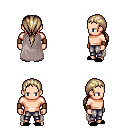
a pixel art fantasy rpg character, male body template, human, light skin, gray cape, metal pants, white blonde ponytail hairstyle, leather bracers, black slippers, four views (front, back, left, right), 2x2 character sprite sheet, small pixel art, hard edges, no anti-aliasing